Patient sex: M
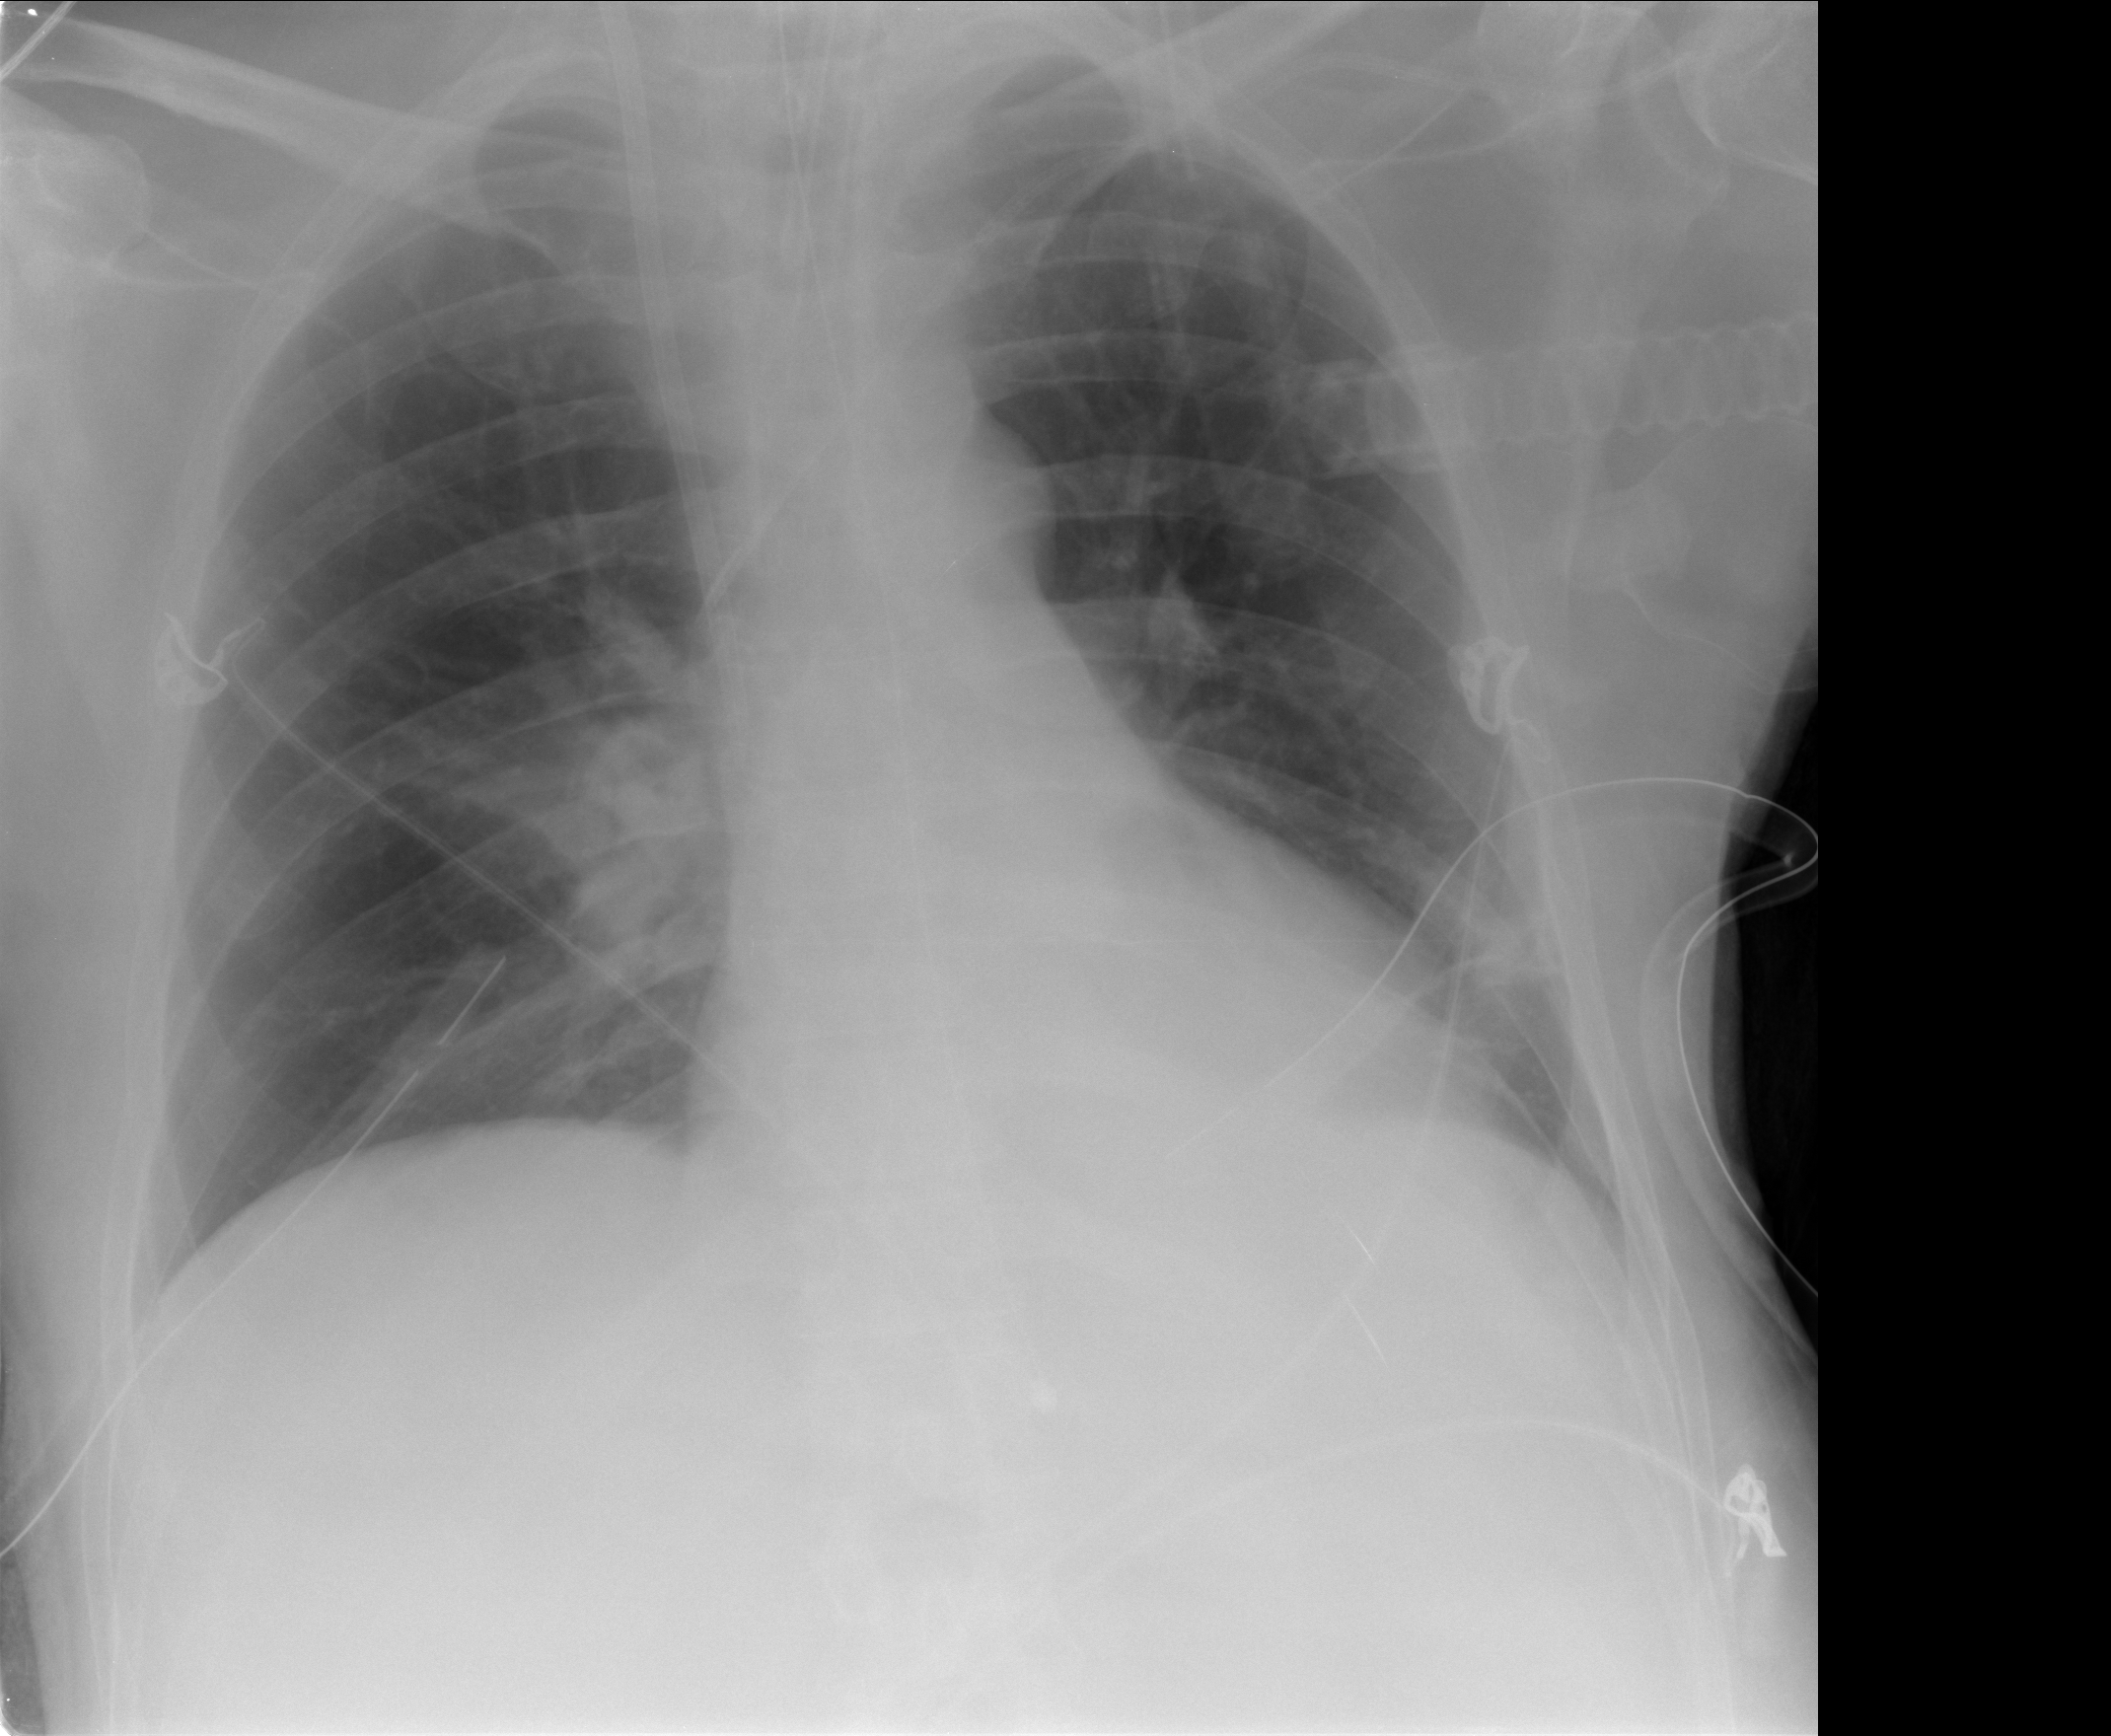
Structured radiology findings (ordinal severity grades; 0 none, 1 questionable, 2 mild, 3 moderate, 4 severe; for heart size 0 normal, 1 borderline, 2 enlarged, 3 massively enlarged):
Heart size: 0
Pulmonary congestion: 2
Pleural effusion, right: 0
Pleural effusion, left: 0
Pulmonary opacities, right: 0
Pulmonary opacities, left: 0
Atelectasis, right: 0
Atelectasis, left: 2